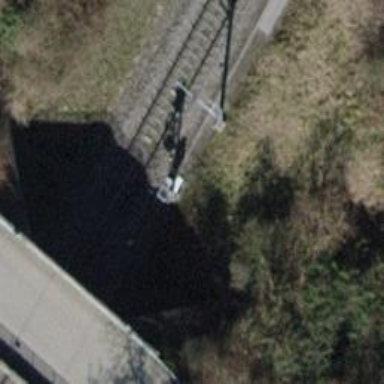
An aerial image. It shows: Railway signal.